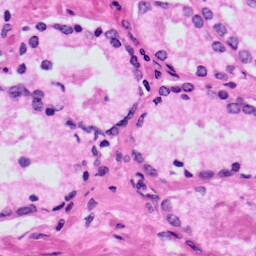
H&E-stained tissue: Prostate